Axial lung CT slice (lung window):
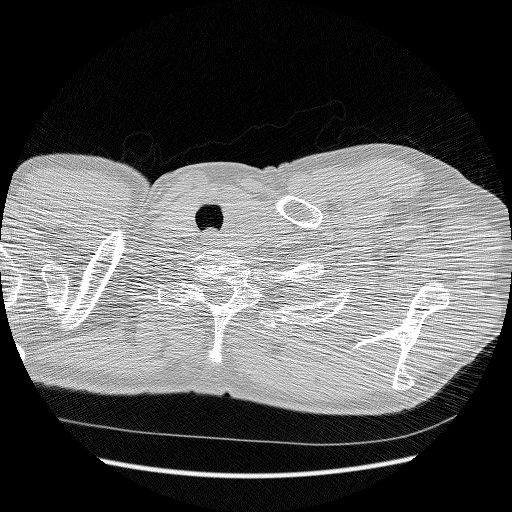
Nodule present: no